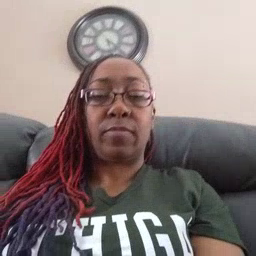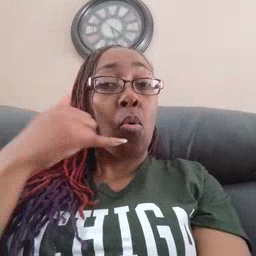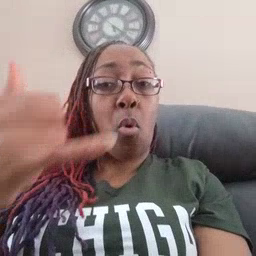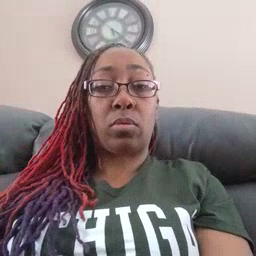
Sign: callonphone